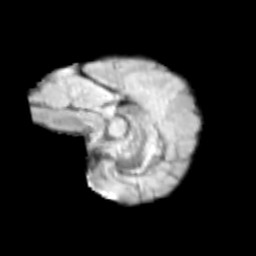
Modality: T2w
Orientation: sagittal
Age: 11
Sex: female
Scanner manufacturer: siemens
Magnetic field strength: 3 T
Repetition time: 3.8 s
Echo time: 0.07 s